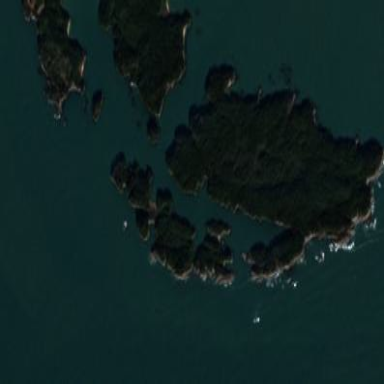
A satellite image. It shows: Island with natural coastline.